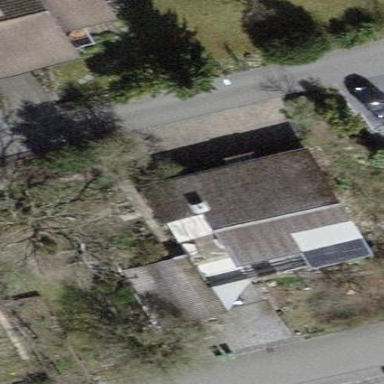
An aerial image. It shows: Building with tiled roof.